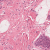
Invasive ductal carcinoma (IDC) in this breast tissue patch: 0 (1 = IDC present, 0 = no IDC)